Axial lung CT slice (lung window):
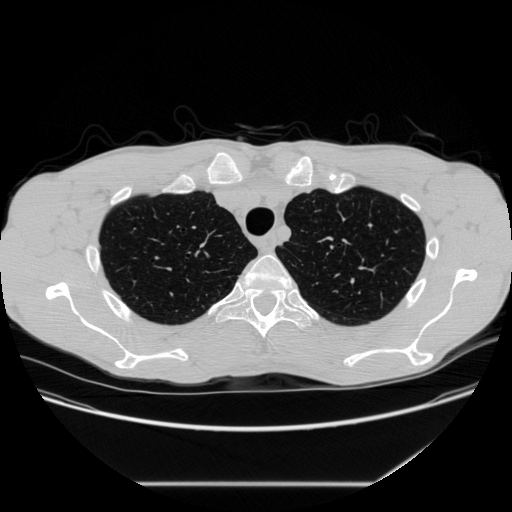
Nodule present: no